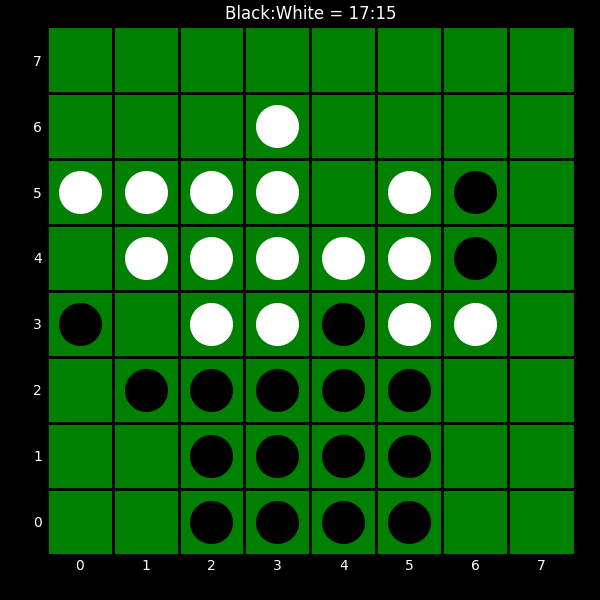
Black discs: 17
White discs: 15